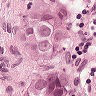
Metastatic tissue present: yes